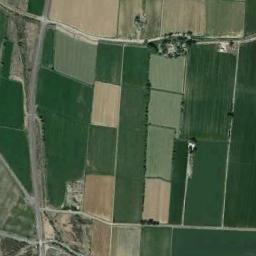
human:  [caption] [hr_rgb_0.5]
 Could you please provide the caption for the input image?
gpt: There are many rectangular farmlands of different shades .

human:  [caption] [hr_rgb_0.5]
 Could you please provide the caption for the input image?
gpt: Many dark green, light green, and tan mixed rectangular farm fields of different sizes .

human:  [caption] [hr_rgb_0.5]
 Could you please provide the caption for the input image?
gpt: Some rectangular farmlands of different colors are arranged in neat rows and some roads go through the farmlands .

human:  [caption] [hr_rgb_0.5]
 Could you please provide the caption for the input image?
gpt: There are some green and bare rectangular farmland .

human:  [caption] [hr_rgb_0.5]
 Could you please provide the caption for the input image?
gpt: There are some green rectangular farmlands and yellow ones .